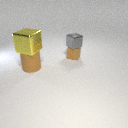
large brown rubber cylinder to the left of small brown rubber cube